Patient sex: M
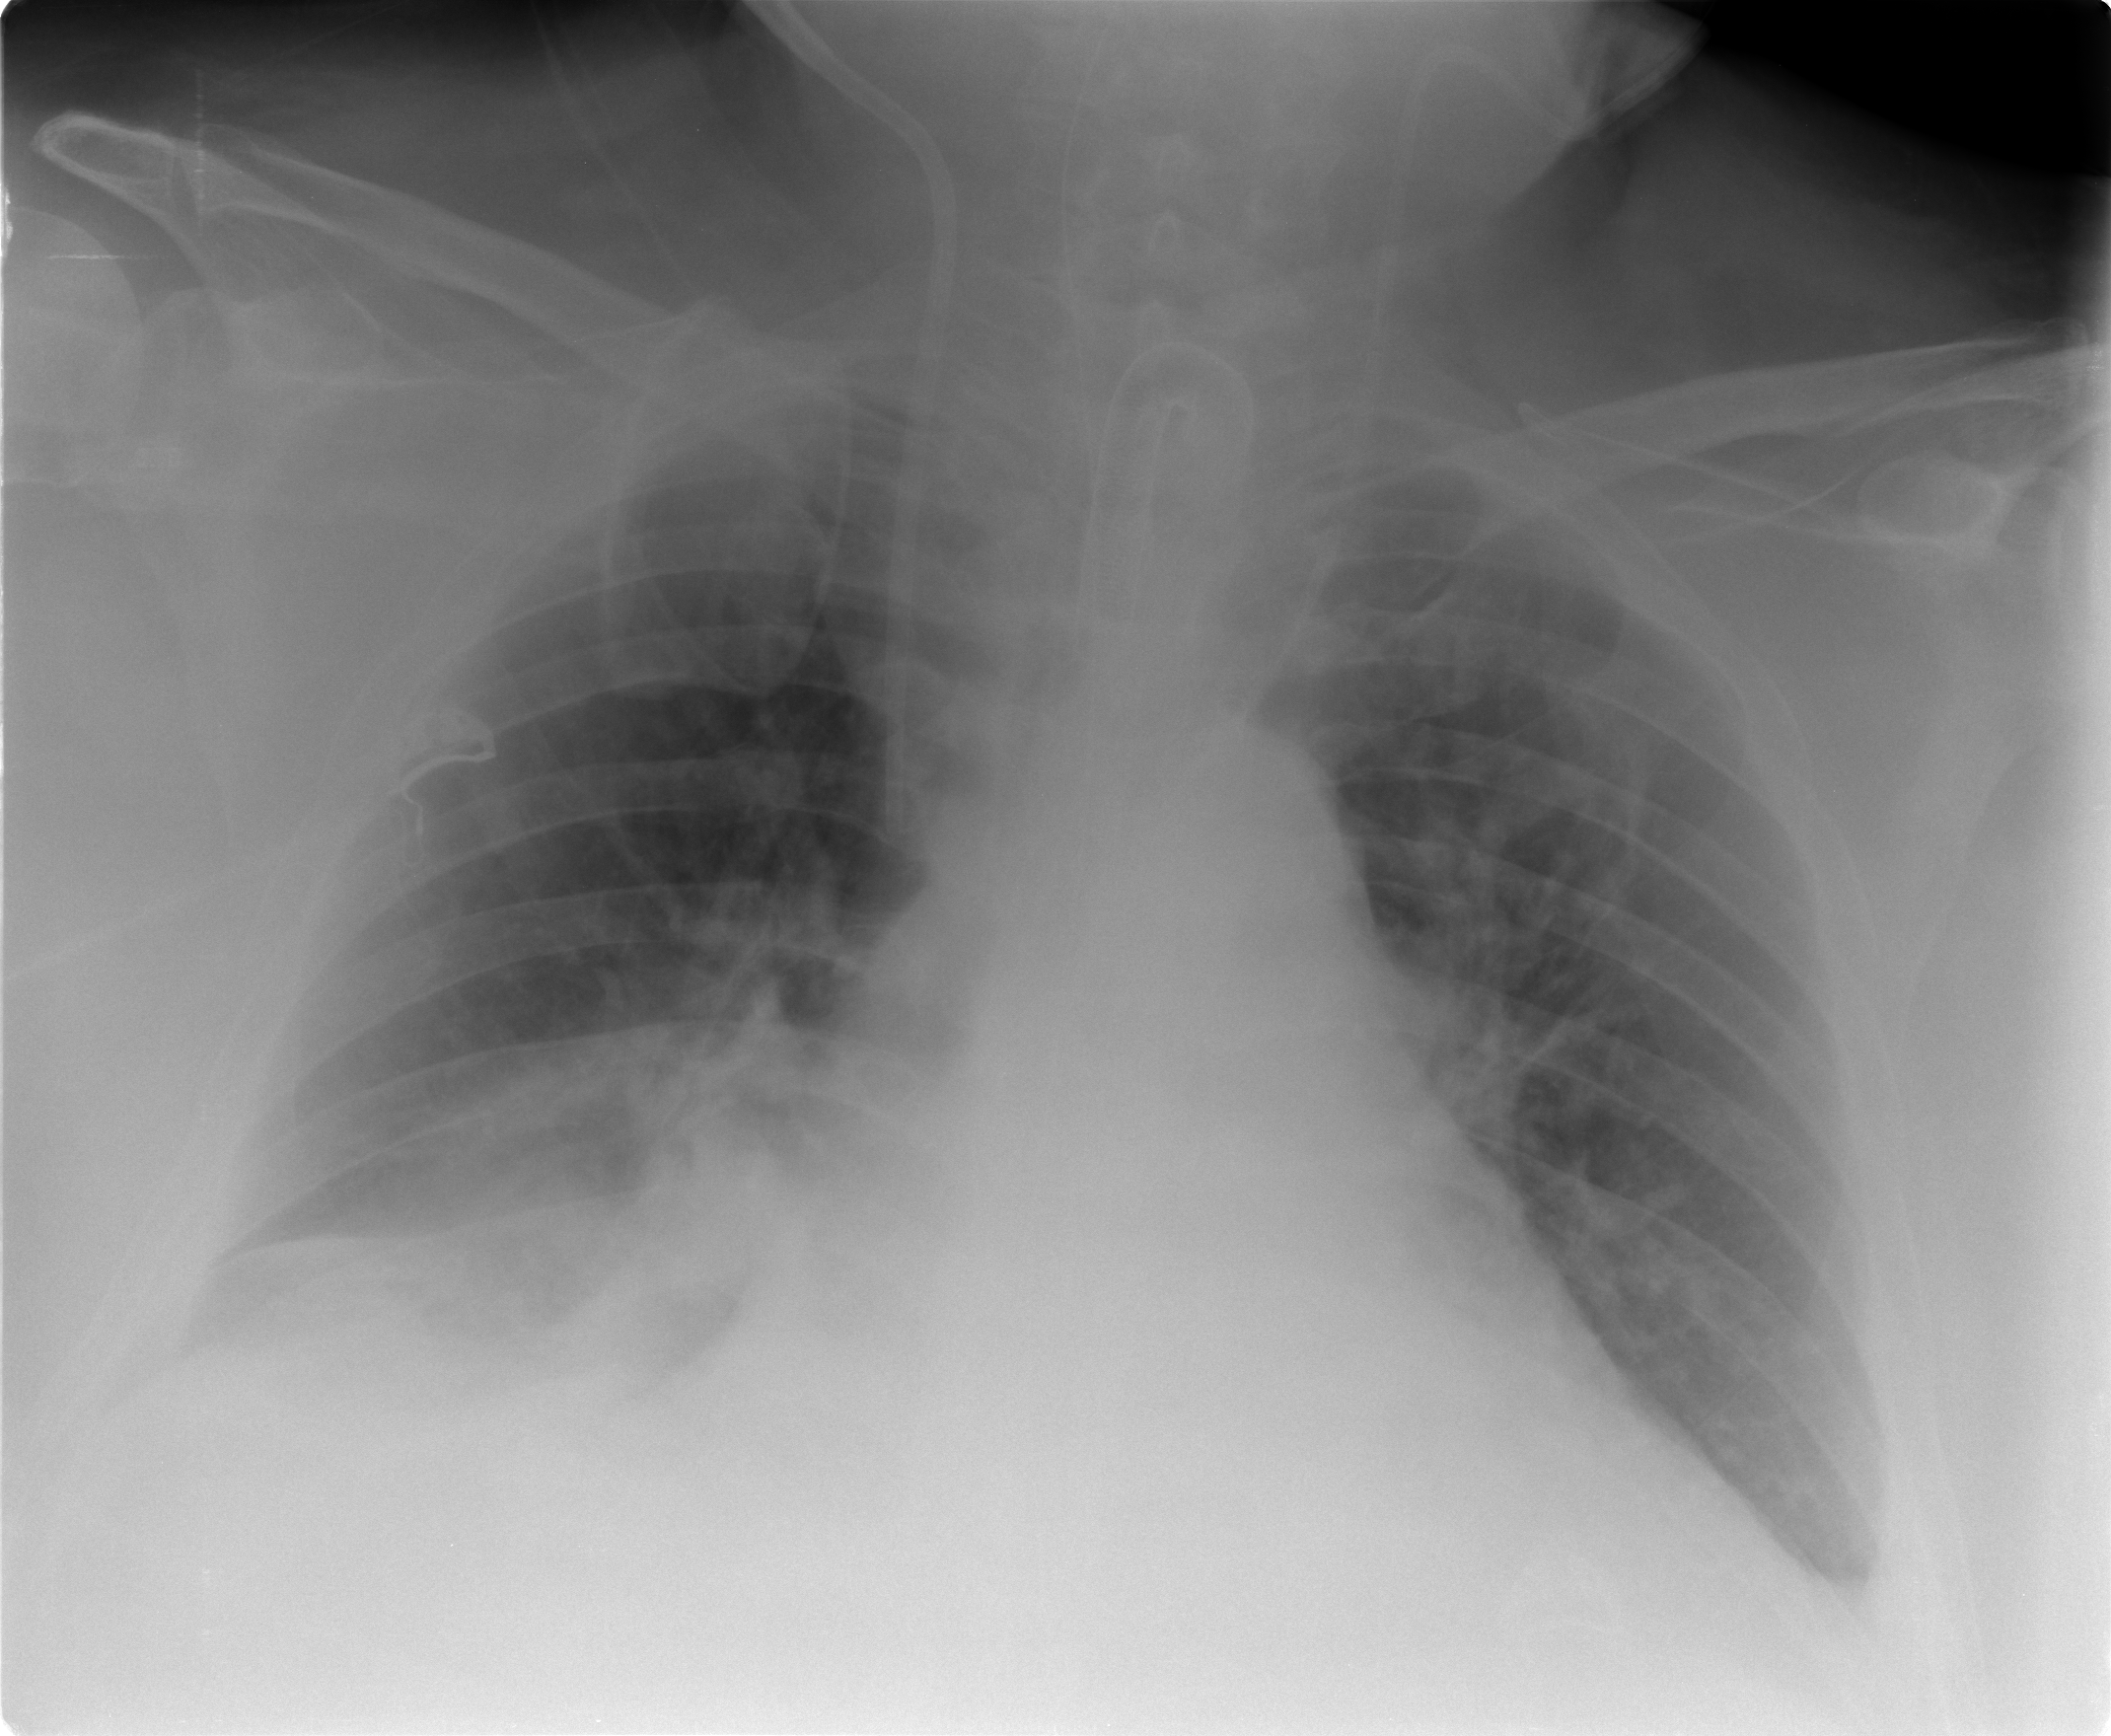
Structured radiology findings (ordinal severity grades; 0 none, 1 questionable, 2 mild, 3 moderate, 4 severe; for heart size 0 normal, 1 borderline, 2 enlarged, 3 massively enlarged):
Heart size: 2
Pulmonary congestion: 2
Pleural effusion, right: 2
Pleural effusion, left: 2
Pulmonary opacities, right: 2
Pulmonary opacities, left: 2
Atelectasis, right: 2
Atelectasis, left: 2